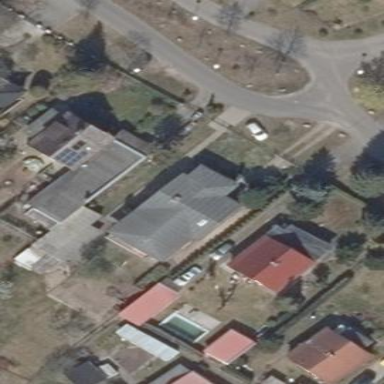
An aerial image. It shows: Gabled roof house.